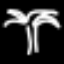
Label: palm tree